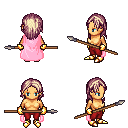
a pixel art fantasy rpg character, female body template, human, tanned skin, pink cape, red pants, white blonde long hairstyle, gold gloves, gold boots, spear, four views (front, back, left, right), 2x2 character sprite sheet, small pixel art, hard edges, no anti-aliasing